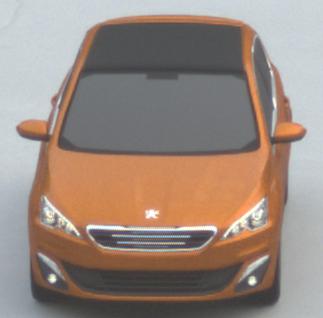
Make: Peugeot
Model: 308 VTi 82
Detailed model: 308 (II)
Model produced from: 2013/09
Model produced until: 2014/11
Doors: 5
Color: orange
Road condition: dry road
Daytime: sunrise or sunset
Contrast: low contrast